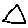
Label: triangle